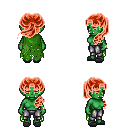
a pixel art fantasy rpg character, female body template, orc, green skin, green tattered cape, metal pants, red princess hairstyle, bracelets, gray slippers, four views (front, back, left, right), 2x2 character sprite sheet, small pixel art, hard edges, no anti-aliasing